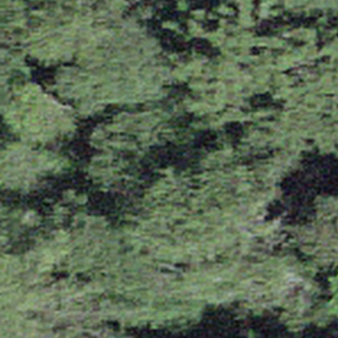
Label: other